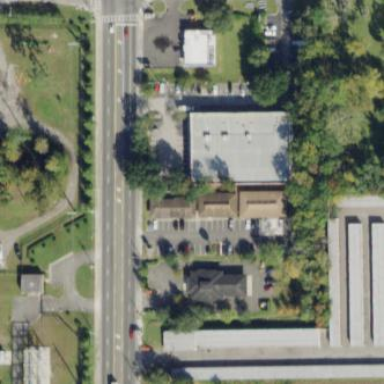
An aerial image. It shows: Retail area.